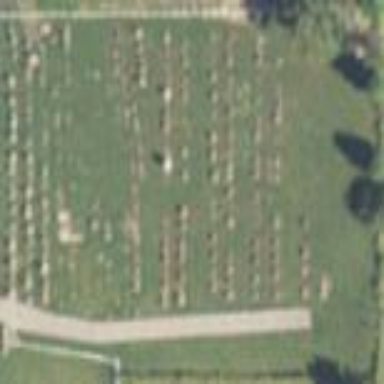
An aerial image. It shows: Cemetery.